What modifications can be observed between these two pictures?
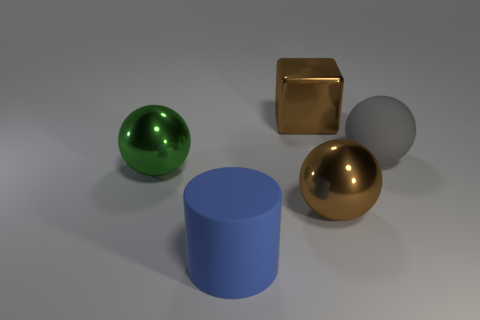
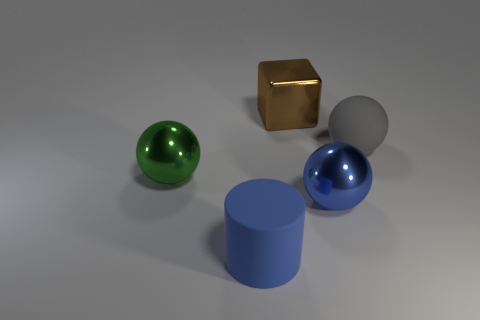
the big brown metal ball on the right side of the cylinder changed to blue
the brown sphere changed to blue
the big brown shiny ball that is in front of the metal block became blue
the big brown shiny sphere that is to the right of the blue cylinder became blue